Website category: book
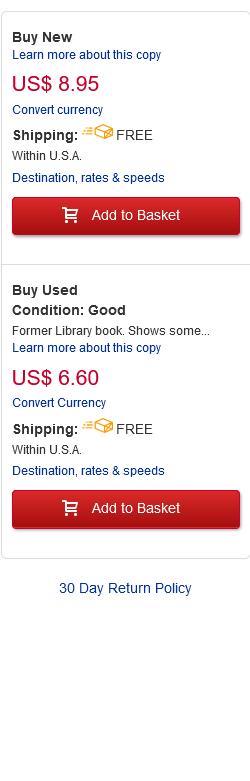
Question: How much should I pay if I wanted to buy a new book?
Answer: US$ 8.95

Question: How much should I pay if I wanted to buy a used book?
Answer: US$ 6.60

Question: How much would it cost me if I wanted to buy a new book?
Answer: US$ 8.95

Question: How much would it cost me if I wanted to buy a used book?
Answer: US$ 6.60

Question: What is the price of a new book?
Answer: US$ 8.95

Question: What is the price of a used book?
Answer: US$ 6.60

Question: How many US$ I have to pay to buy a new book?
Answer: US$ 8.95

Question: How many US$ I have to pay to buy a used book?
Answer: US$ 6.60

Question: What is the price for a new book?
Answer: US$ 8.95

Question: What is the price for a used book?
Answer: US$ 6.60

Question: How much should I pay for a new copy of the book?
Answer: US$ 8.95

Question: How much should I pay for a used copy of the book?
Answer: US$ 6.60

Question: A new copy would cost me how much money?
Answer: US$ 8.95

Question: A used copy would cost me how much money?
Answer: US$ 6.60

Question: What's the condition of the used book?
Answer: Good

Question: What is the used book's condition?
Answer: Good

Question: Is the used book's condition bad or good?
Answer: Good

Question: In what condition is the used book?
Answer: Good

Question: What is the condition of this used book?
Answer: Good

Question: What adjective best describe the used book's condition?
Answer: Good

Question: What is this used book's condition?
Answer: Good

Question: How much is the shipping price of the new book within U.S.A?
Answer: FREE

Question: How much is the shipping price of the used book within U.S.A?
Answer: FREE

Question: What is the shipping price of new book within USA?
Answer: FREE

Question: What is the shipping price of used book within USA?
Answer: FREE

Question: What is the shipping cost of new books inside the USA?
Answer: FREE

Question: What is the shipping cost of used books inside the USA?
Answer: FREE

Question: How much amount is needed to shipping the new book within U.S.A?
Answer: FREE

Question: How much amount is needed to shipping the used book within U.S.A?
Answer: FREE

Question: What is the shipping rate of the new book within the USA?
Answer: FREE

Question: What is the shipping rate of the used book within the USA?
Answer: FREE

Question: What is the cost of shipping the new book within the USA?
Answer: FREE

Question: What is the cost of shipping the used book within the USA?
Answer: FREE

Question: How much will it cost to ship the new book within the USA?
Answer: FREE

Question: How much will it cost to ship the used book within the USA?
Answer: FREE